Field crop: tomato
Growth stage: 1
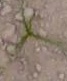
Species: cyperus